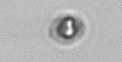
Label: nanoplankton_mix